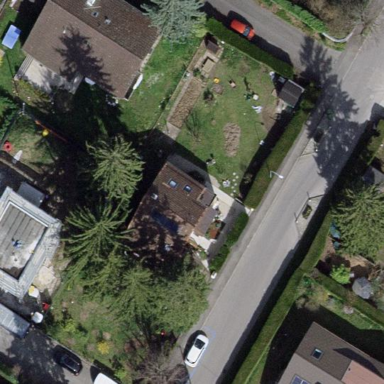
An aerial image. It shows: Garden surrounded by fence.